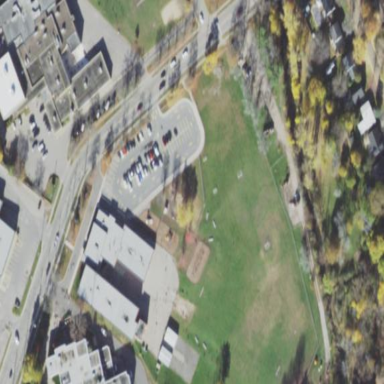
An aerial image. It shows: School.